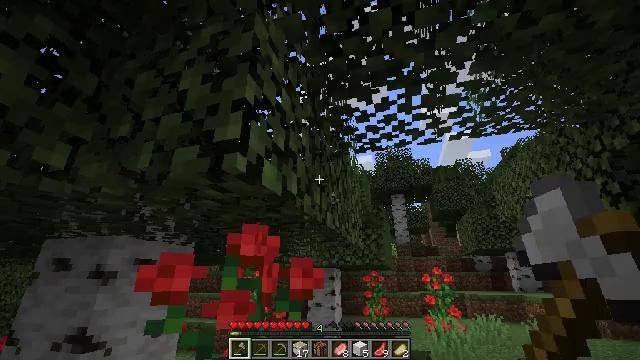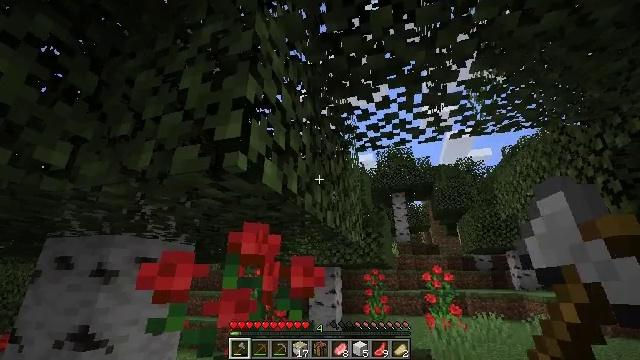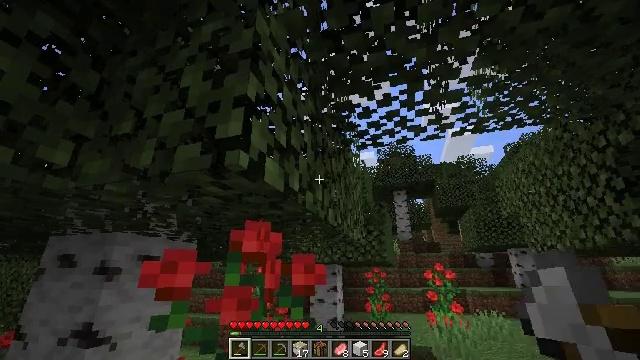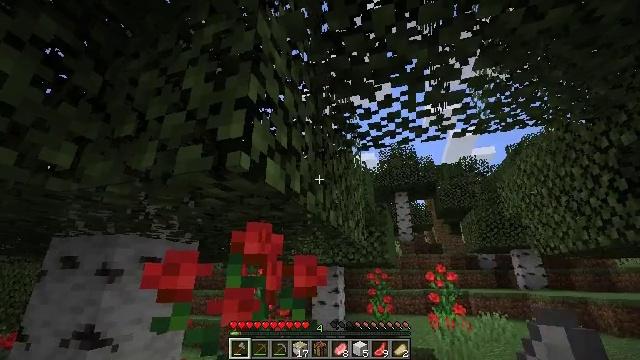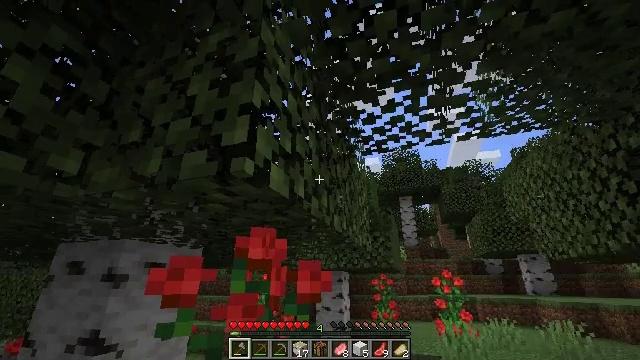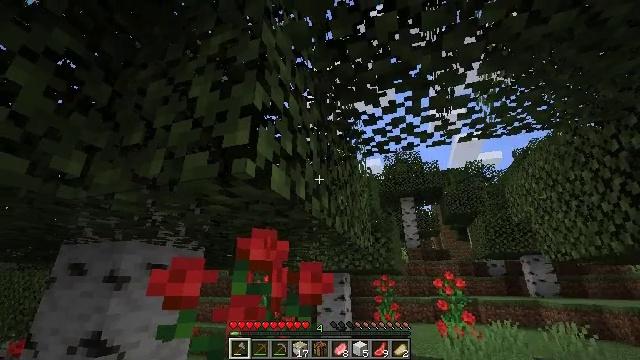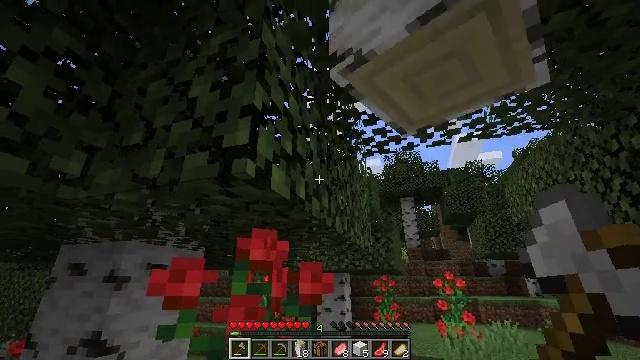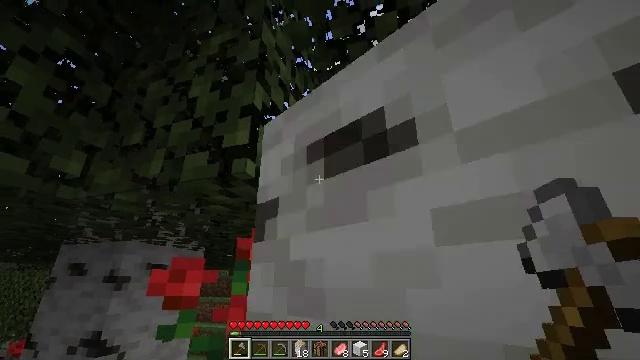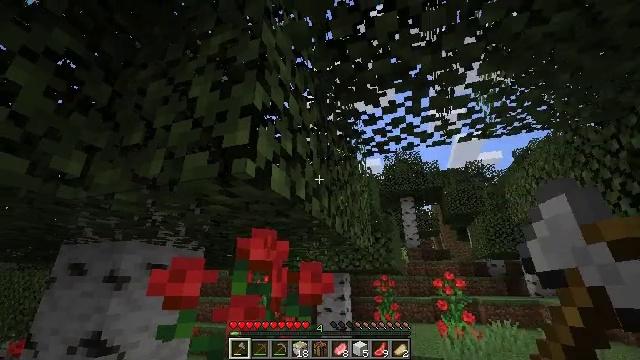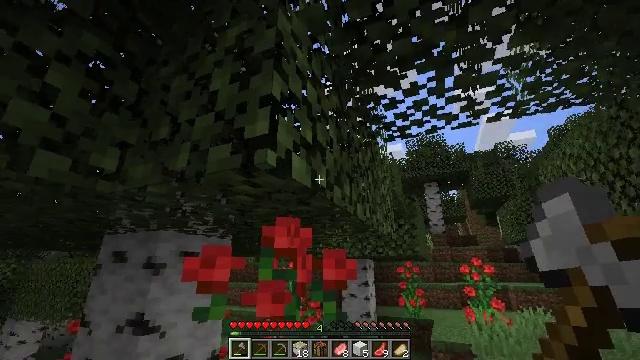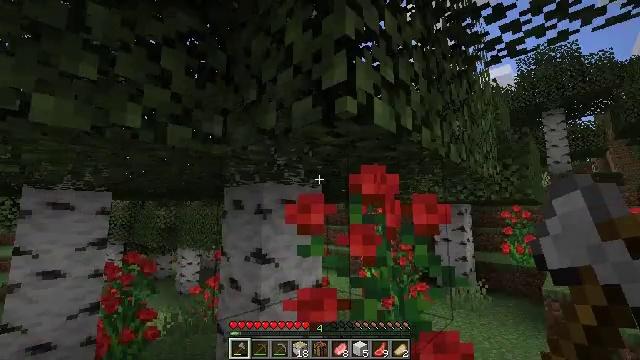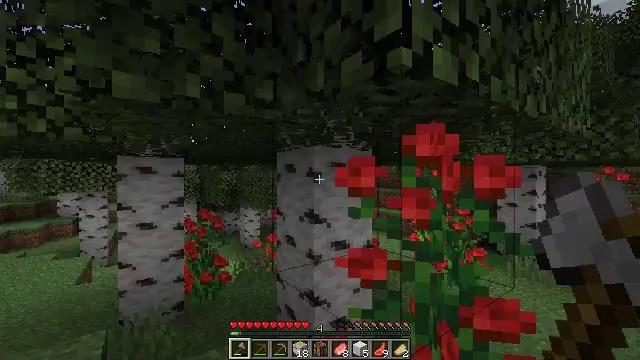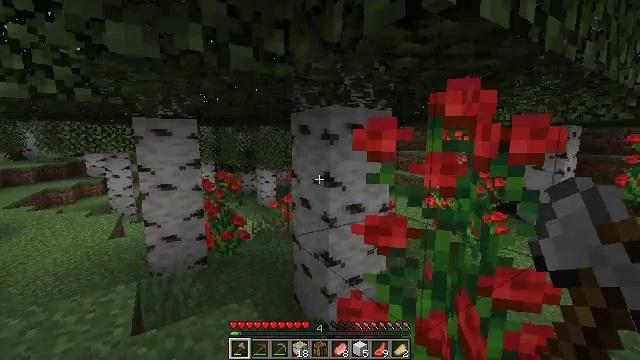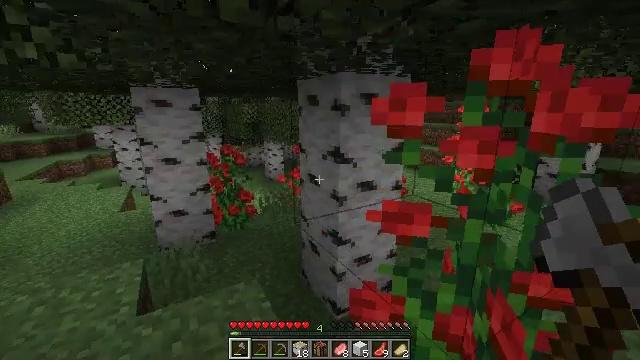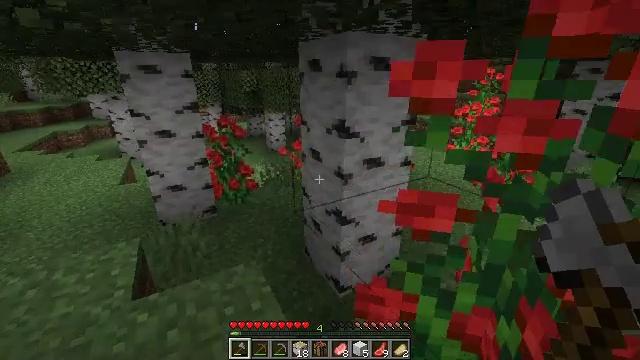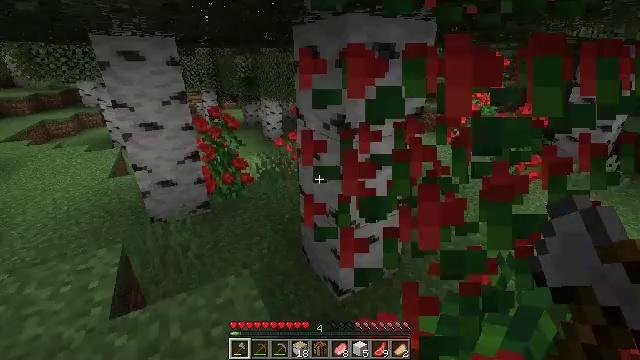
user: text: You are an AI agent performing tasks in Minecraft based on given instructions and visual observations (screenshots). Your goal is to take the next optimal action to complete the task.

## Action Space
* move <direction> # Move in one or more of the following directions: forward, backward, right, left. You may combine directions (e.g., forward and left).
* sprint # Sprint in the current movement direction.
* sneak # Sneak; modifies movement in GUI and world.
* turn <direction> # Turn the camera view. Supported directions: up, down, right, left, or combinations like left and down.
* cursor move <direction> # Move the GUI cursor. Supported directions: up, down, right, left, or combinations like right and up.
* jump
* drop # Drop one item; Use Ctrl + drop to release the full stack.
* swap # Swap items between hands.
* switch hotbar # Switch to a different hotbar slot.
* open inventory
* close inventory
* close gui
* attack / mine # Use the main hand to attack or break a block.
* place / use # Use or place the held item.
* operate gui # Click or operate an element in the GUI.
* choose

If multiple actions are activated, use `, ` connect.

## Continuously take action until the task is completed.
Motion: motion action
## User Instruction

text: Mine the rose bush in the garden.
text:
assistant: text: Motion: no_op
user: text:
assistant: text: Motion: no_op
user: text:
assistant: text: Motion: no_op
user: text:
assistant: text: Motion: turn up
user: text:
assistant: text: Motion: no_op
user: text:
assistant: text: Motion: no_op
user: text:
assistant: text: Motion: no_op
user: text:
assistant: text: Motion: no_op
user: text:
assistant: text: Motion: turn left and down
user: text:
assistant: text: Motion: turn left and down
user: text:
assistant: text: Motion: move forward, turn left and down
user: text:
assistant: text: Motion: move forward, turn left and down
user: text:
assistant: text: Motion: move forward, turn left and down
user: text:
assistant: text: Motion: move forward, turn down
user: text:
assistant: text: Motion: move forward, turn down, attack / mine
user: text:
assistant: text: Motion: move forward, attack / mine
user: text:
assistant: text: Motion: attack / mine
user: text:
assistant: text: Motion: attack / mine
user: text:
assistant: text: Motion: attack / mine
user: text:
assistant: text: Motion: attack / mine